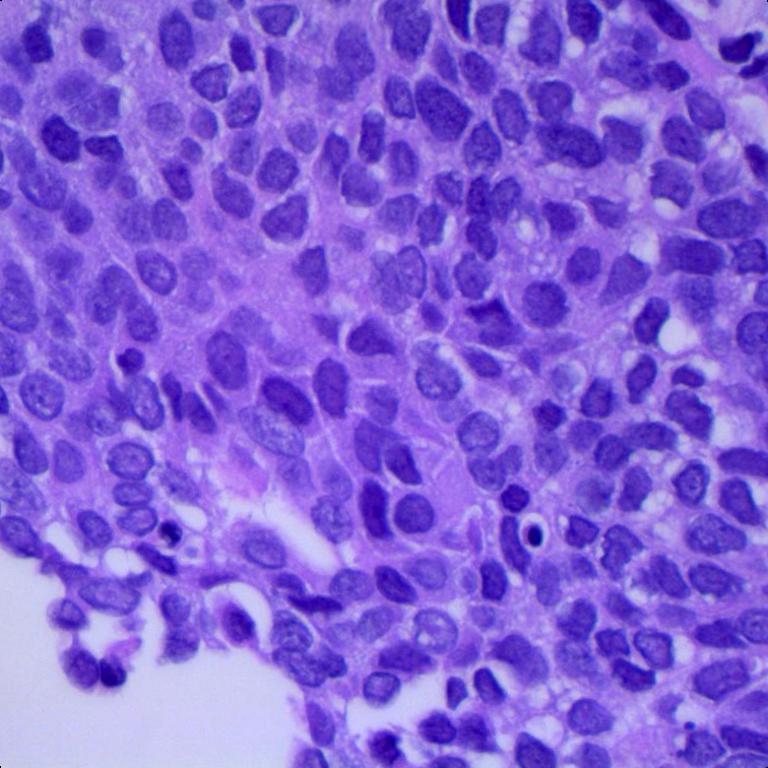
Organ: lung
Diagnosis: squamous carcinomas